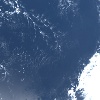
Label: water